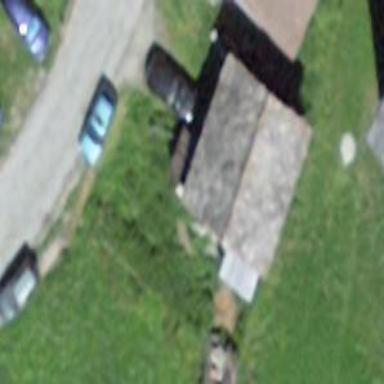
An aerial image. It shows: Barn.